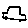
Label: car